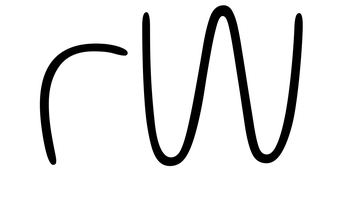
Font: Gluten_Thin